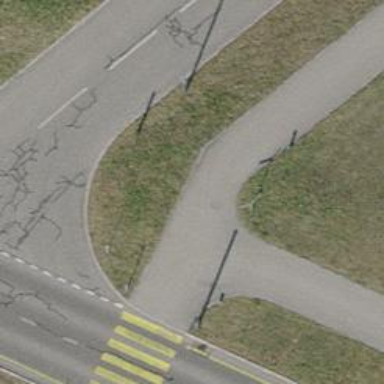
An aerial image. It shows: Asphalt footway.